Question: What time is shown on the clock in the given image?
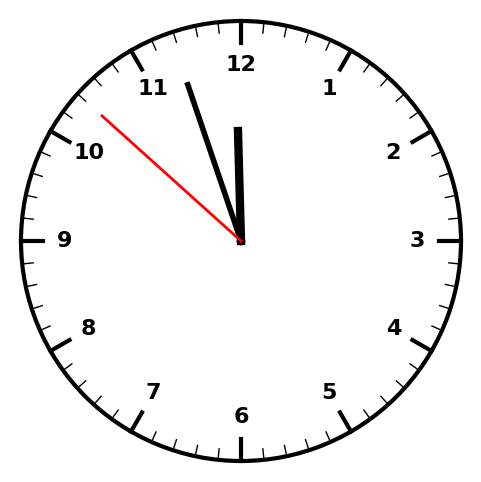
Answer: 11:56:52